Aerial crown-view tile of a tropical tree (Barro Colorado Island, Panama), acquired 20240716:
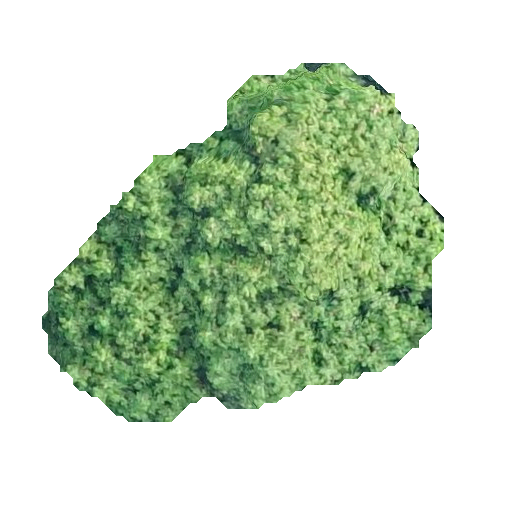
Species: Guarea guidonia
GBIF accepted scientific name: Guarea guidonia
Crown area: 152.076 m²